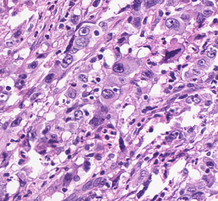
Tumor epithelial tissue: yes
Tumor-associated stroma tissue: no
Normal tissue: no